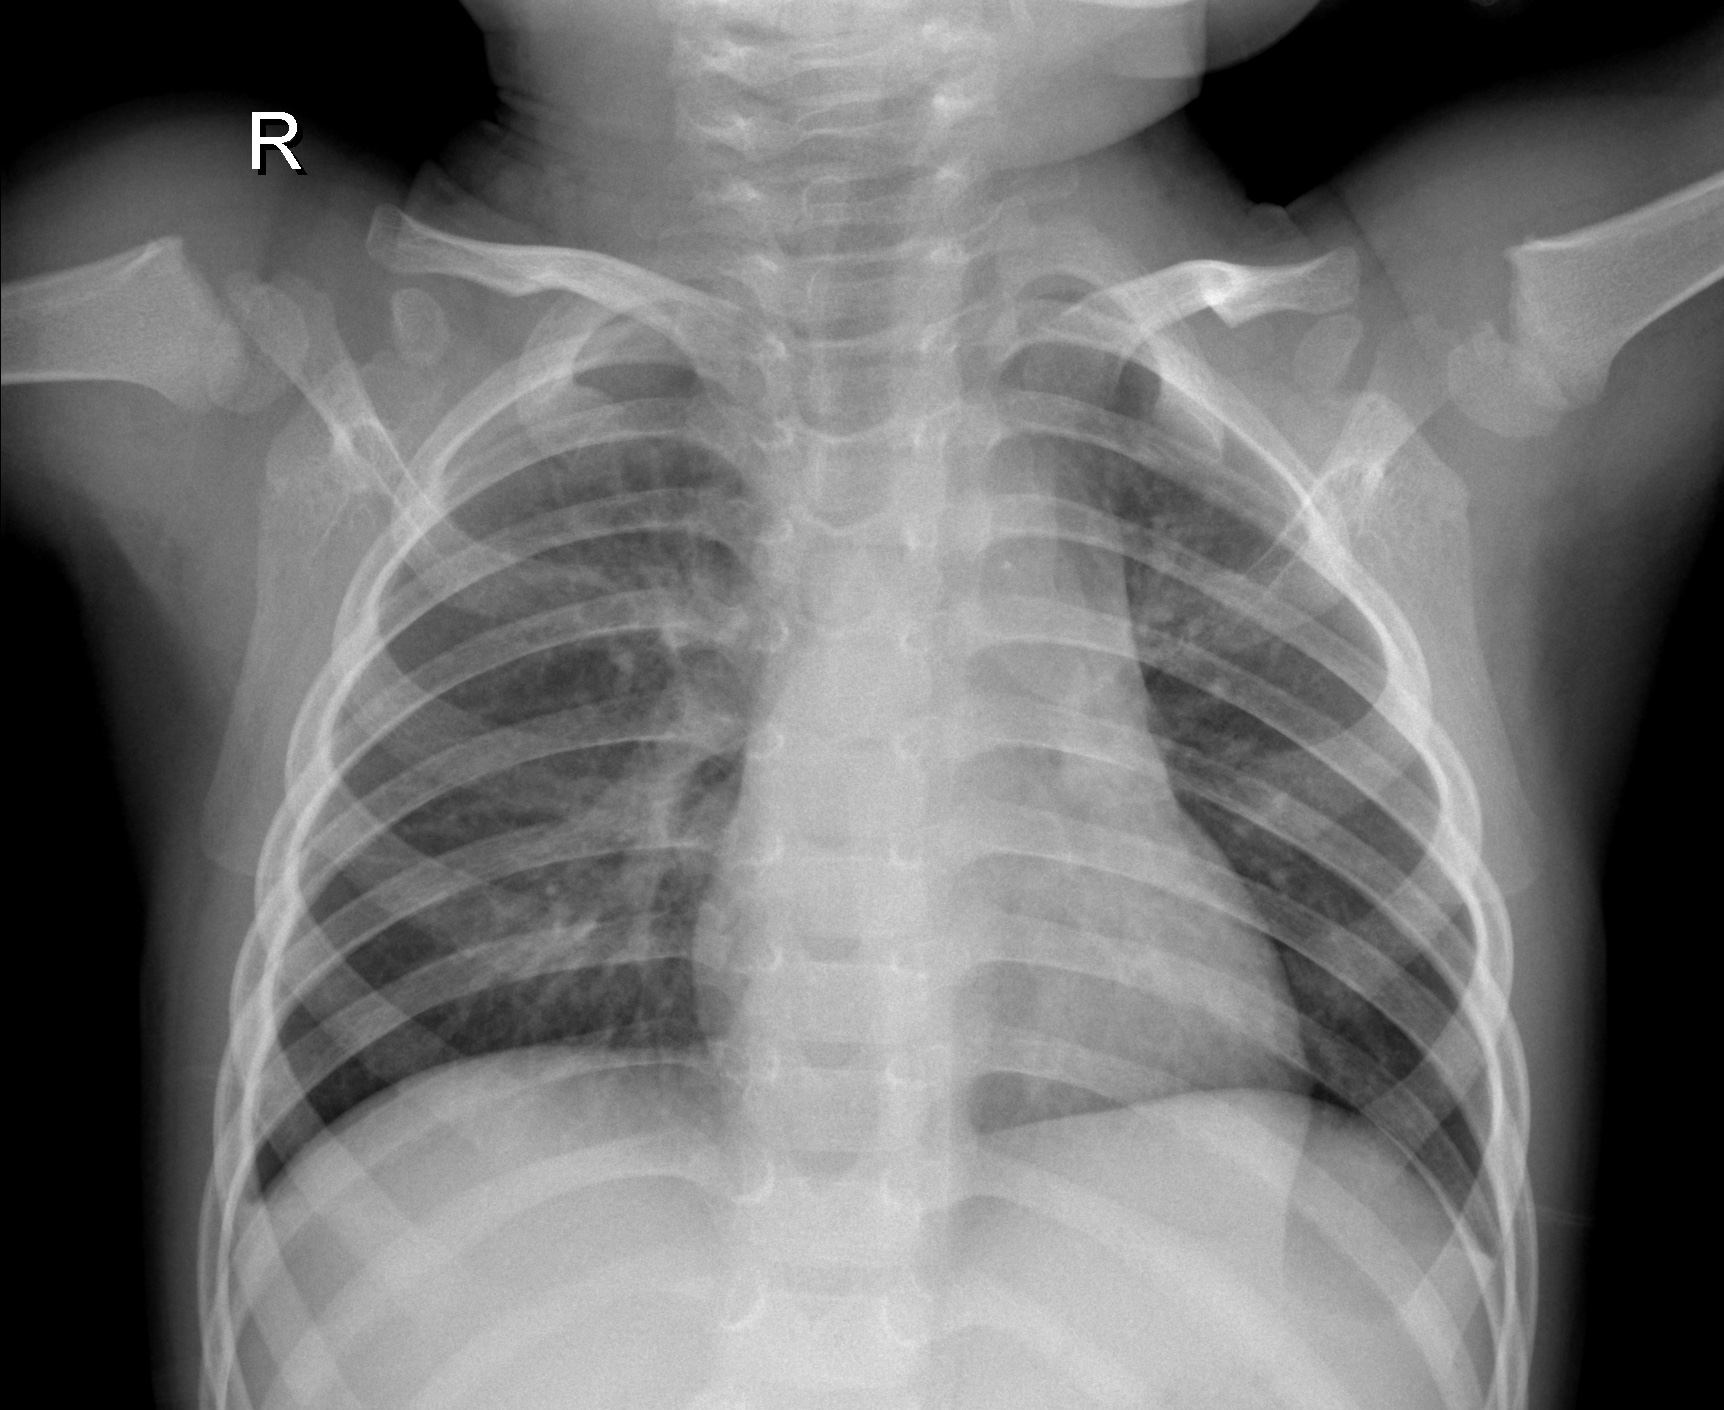
Diagnosis: NORMAL